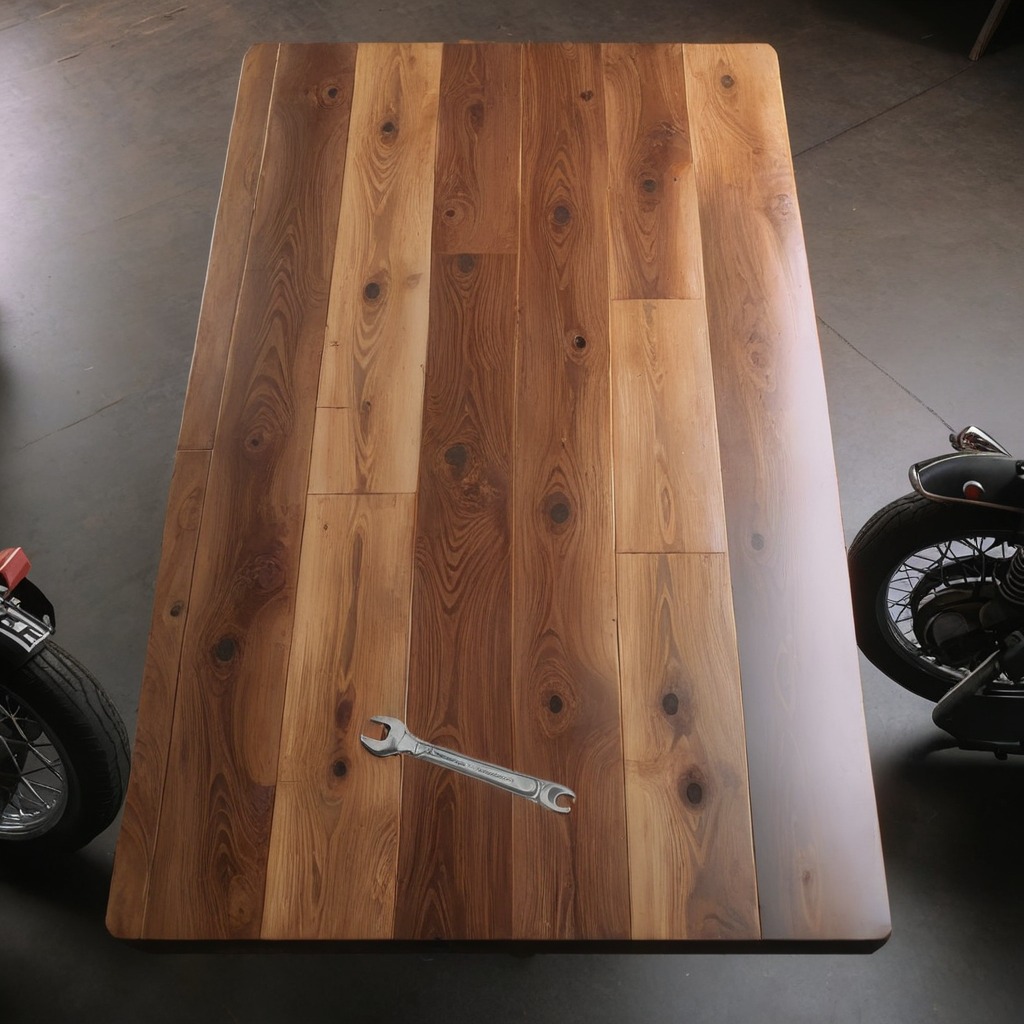
An wrench is lying on the oil-spilled wooden table in a vintage motorcycle garage.